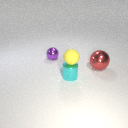
small purple metal sphere to the left of large red metal sphere